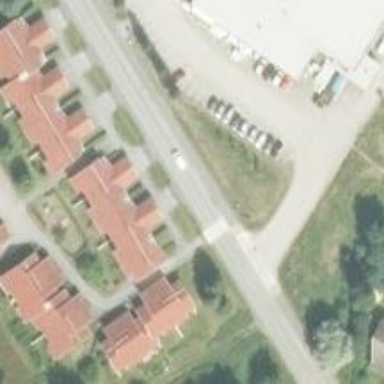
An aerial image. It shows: Asphalt cycleway.